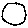
Label: circle